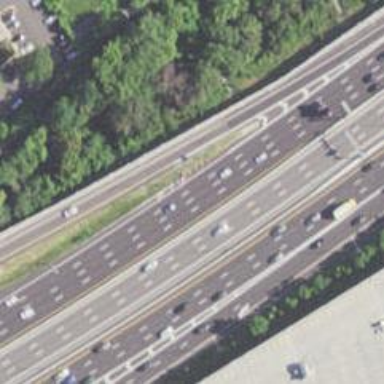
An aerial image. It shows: Motorway link.